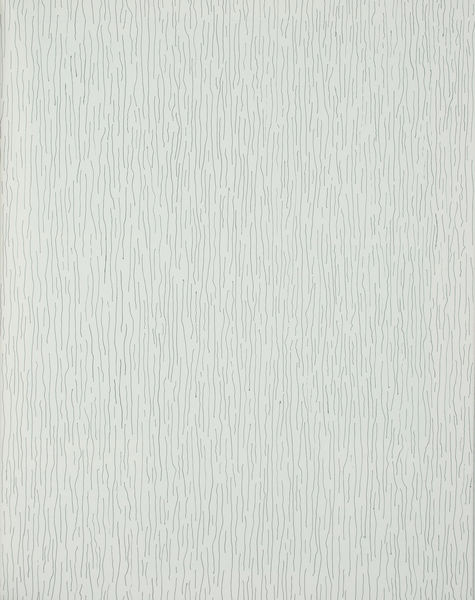
Titel: Vertical Lines, not straight, not touching
Künstler: Sol Lewitt
Standort: New Britain, Conn.
Institution: Museum of American Art
Schlagwörter: weiß, grau, schwarz, muster, stoff, blatt, blas, studie, moderne, abstrakt, leer, modern, linien, rauh, tapete, langweilig, striche, regen, rechteck, minimalismus, linear, kontur, schwarz weiß, bleistift, senkrecht, maserung, struktur, lewitt, op art, unruhig, msuter, textur, sol lewitt, minimal art, lotrecht, nicht waagerecht, srtuktur